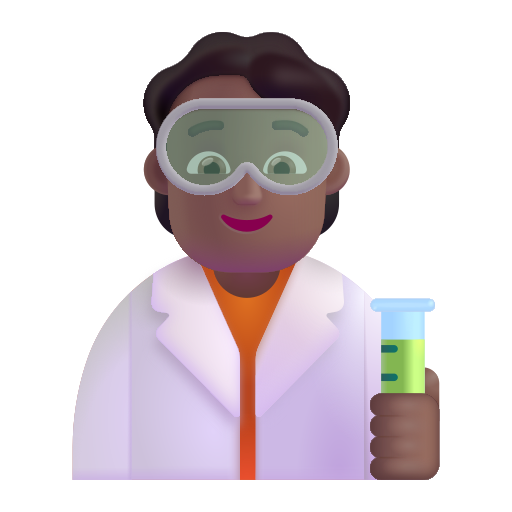
scientist color  dark